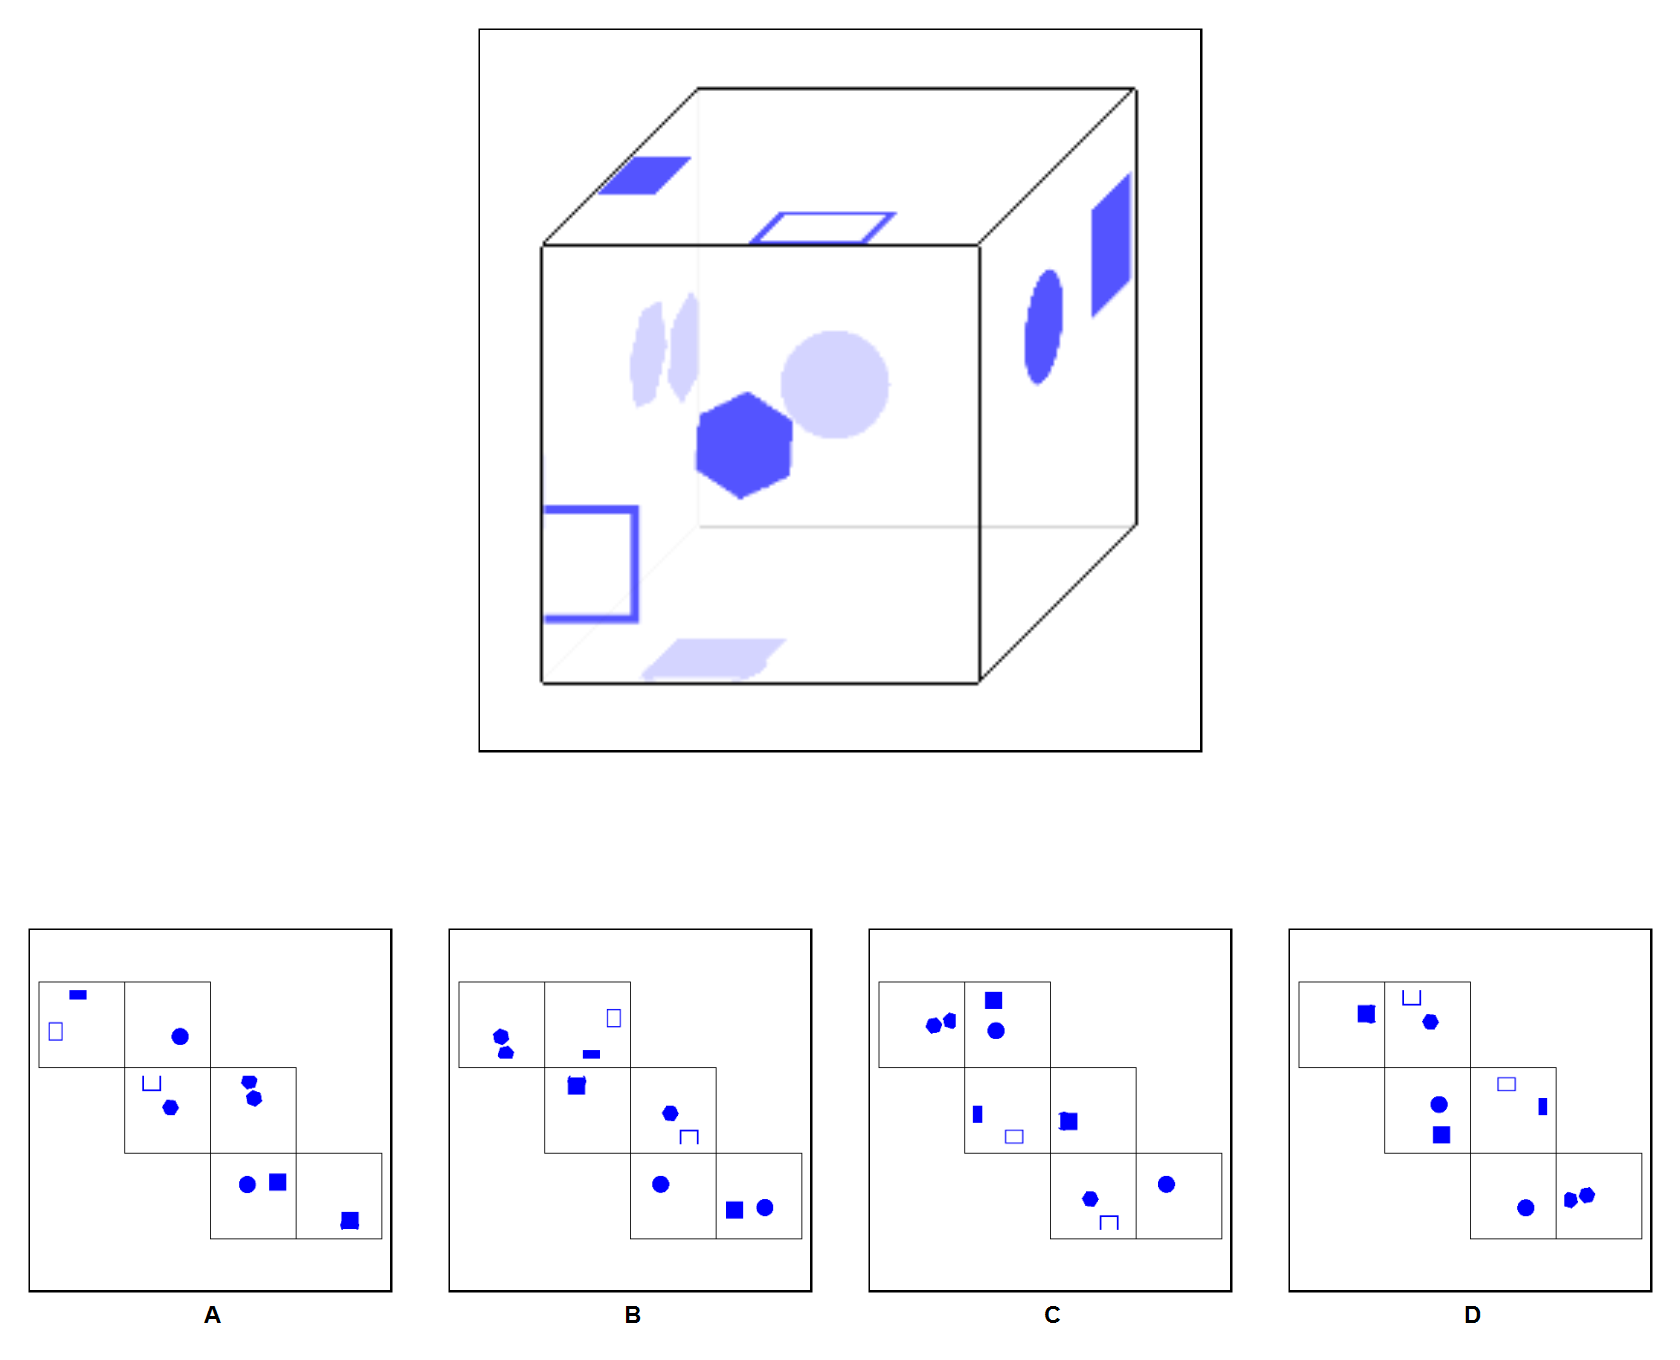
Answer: D